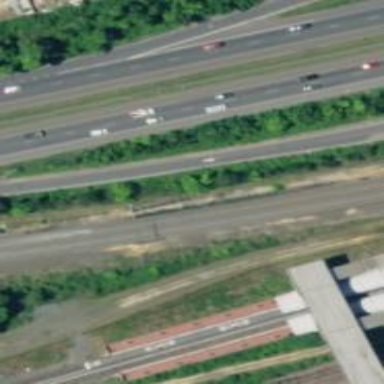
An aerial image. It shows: Motorway link.